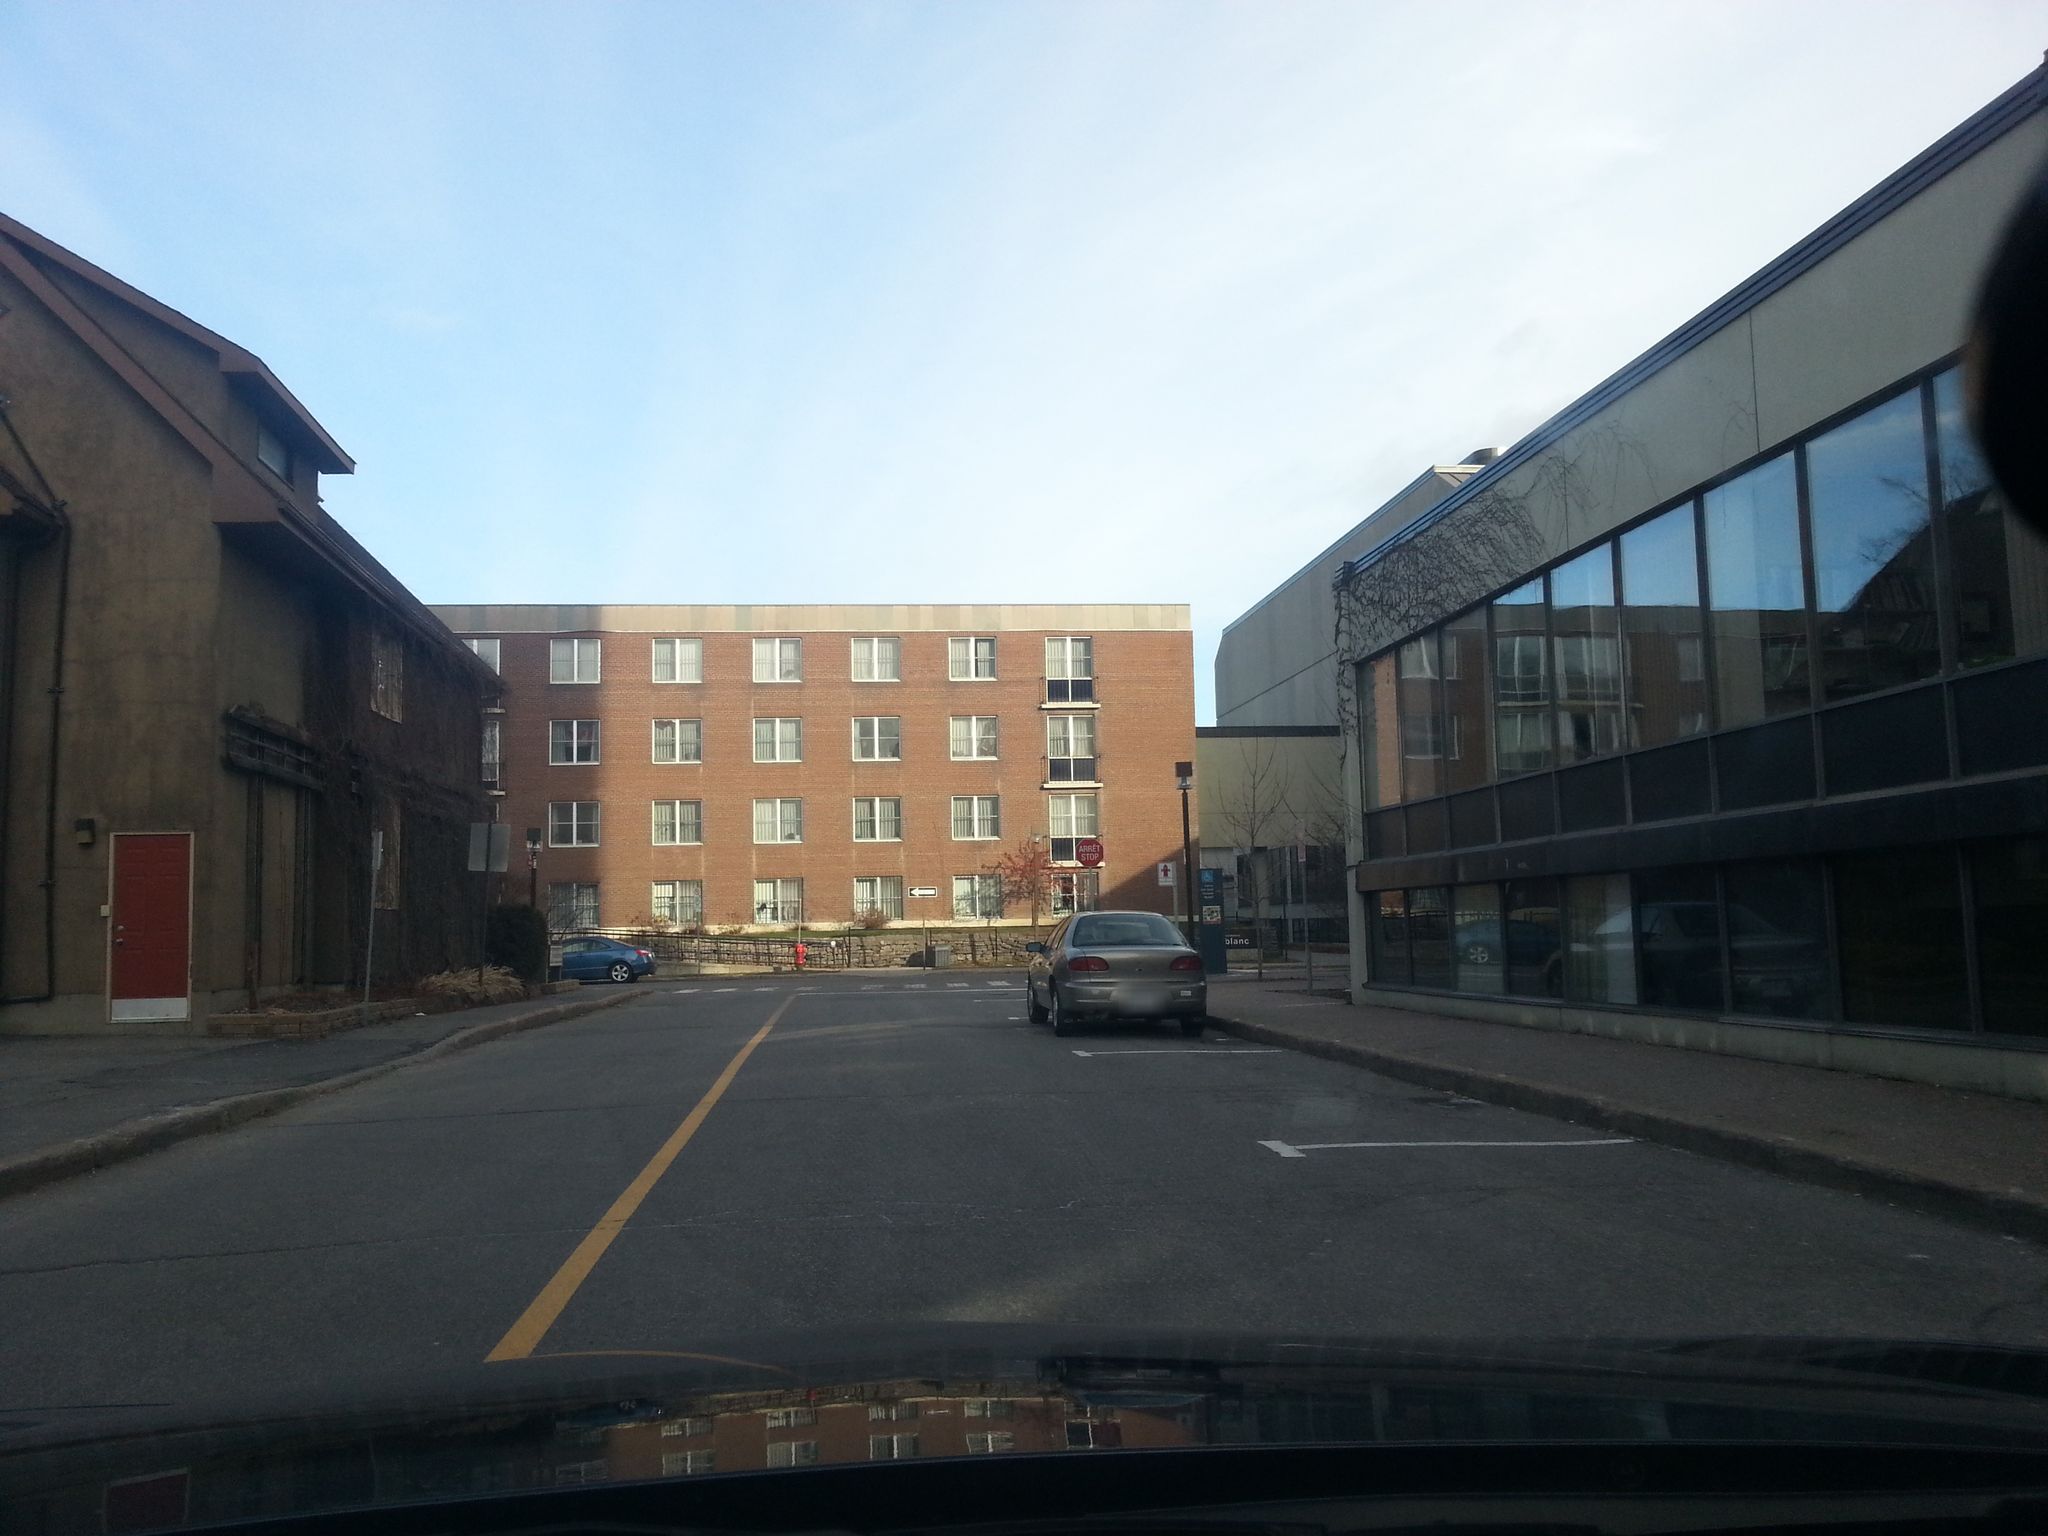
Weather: clear
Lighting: day
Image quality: good
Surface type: driving surface
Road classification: footway
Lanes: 2
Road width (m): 2
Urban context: urban centre
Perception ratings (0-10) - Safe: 3.72, Lively: 6.62, Beautiful: 5.92, Boring: 4.43, Depressing: 1.61, Wealthy: 5.64